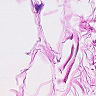
Metastatic tissue present: no